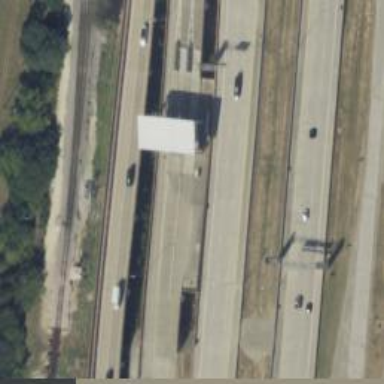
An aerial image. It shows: Toll gantry on the road.